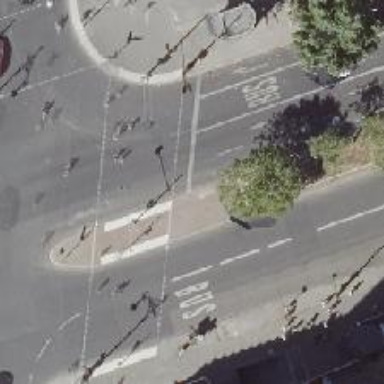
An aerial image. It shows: Secondary road with asphalt surface. There is share busway on the right side for cyclists.